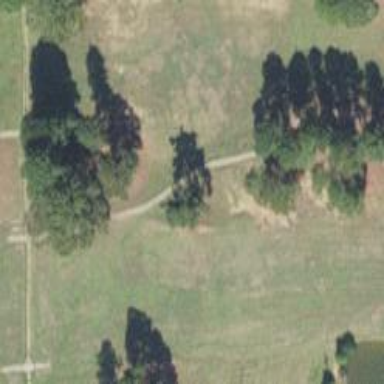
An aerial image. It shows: Path designated for golf carts.